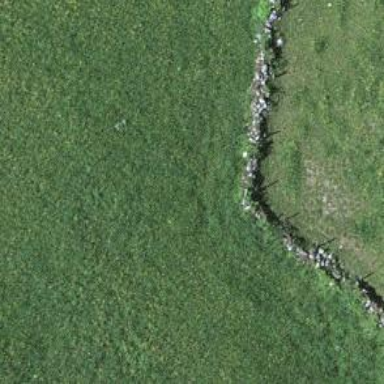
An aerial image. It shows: Dry stone wall barrier.